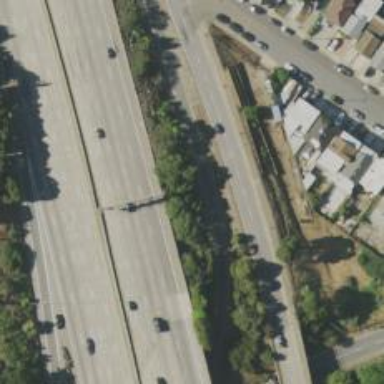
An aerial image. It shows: Primary highway with separate sidewalk.